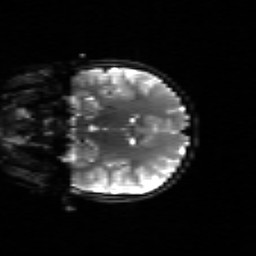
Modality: sbref
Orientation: coronal
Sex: female
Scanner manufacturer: siemens
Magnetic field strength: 3 T
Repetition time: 5 s
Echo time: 0.071 s